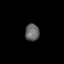
Tissue: lung
Cell type: Endothelial cells
Senescence score: 0.2313
Nuclear area (px): 237
Mean DAPI intensity: 101.207